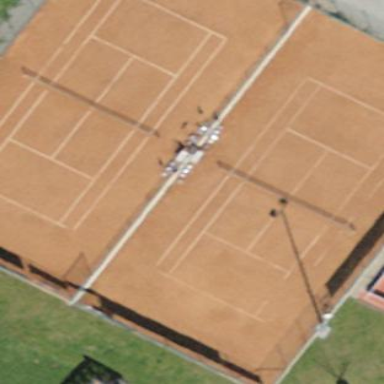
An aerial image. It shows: Tennis court on pitch designated for leisure land.